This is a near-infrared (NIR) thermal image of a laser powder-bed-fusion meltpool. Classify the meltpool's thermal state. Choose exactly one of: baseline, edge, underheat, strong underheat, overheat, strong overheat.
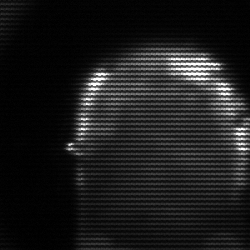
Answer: baseline